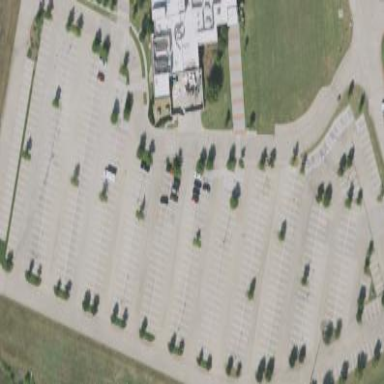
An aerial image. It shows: Parking area with surface.